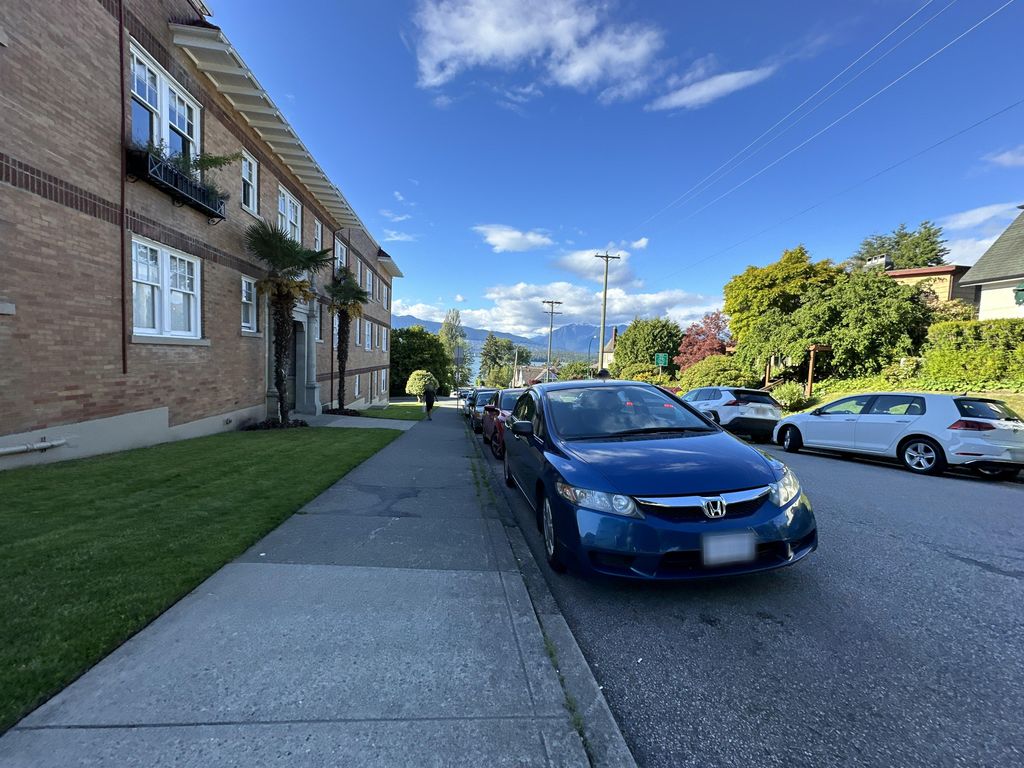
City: vancouver